Field crop: tomato
Growth stage: 2
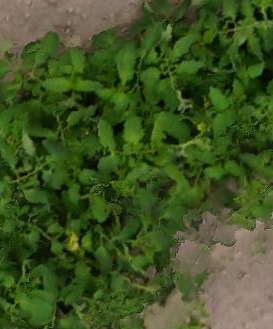
Species: tomato